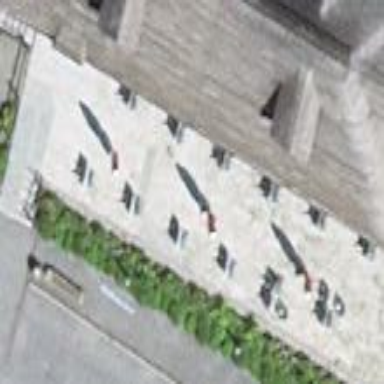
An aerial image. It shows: Outdoor seating area for leisure land.